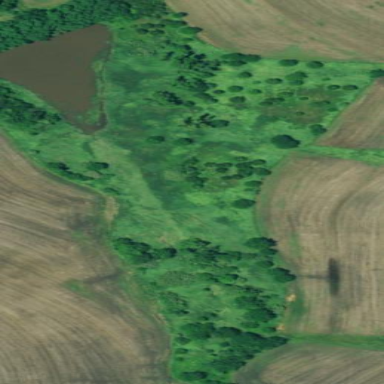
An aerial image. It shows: Beautiful meadow.